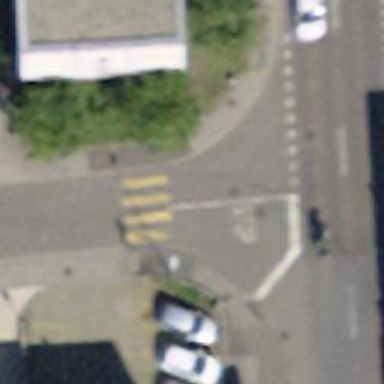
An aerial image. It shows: Marked crossing with zebra stripes on the road.